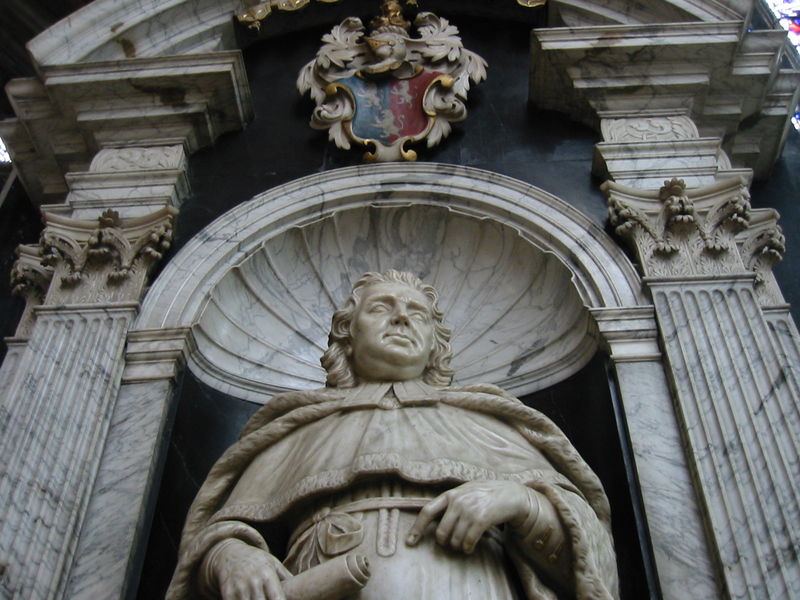
Titel: Kathedrale von Gloucester
Standort: Gloucester, Kathedrale (EU - GB)
Schlagwörter: blau, blätter, hand, mann, schatten, umhang, weiß, finger, haar, licht, marmor, mund, pfeiler, säule, säulen, gürtel, rot, schleife, falten, hermelin, kragen, pelz, stein, hände, porträt, kirche, figur, gold, haare, kutte, mantel, locke, locken, ranken, skulptur, statue, lächeln, bogen, perspektive, pilaster, bischof, könig, papst, zeigefinger, verzierung, stuck, plastik, foto, fotografie, nische, denkmal, helm, herrscher, kapitelle, kapitell, rolle, wappen, grab, untersicht, brief, schriftrolle, gelehrter, muschel, bulle, mamor, froschperspektive, rocaille, wandpfeiler, kleriker, finer